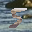
Label: 5